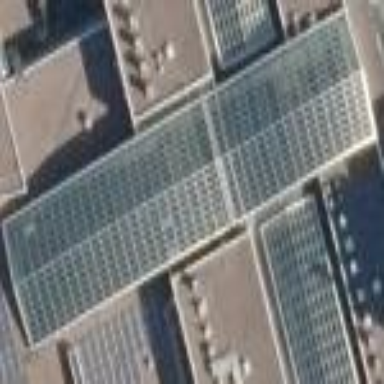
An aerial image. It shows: Building with skillion glass roof.